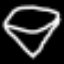
Label: diamond